Interaction volume radius: 10 \u00c5
Interaction volume height: 20 \u00c5
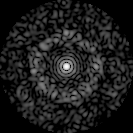
Disorder parameter: 0.8596